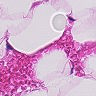
Metastatic tissue present: no